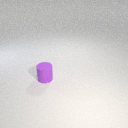
small purple rubber cylinder